Question: I am using zest to create plugin that show graph. I am trying to create button that refresh the plugin. The button is working, and I see the graph in the view also. But, the button is taking a lot of space in the view, and limit the place for the graph.I want that the button want limit the graph place.. How can I fix it? Thanks]
'''
public void createPartControl(Composite parent) {
//create refresh button
Composite container = new Composite(parent, SWT.NONE);
container.setLayout(new GridLayout(1, false));
Button btnMybutton = new Button(container, SWT.PUSH);
btnMybutton.setBounds(0, 10, 75, 25);
btnMybutton.setText("Refresh Graph");
btnMybutton.addSelectionListener(new SelectionListener() {
@Override
public void widgetSelected(SelectionEvent e) {
init();
}
@Override
public void widgetDefaultSelected(SelectionEvent e) {
// TODO Auto-generated method stub
}
});
// Graph will hold all other objects
graph = new Graph(parent, SWT.NONE);
}
'''
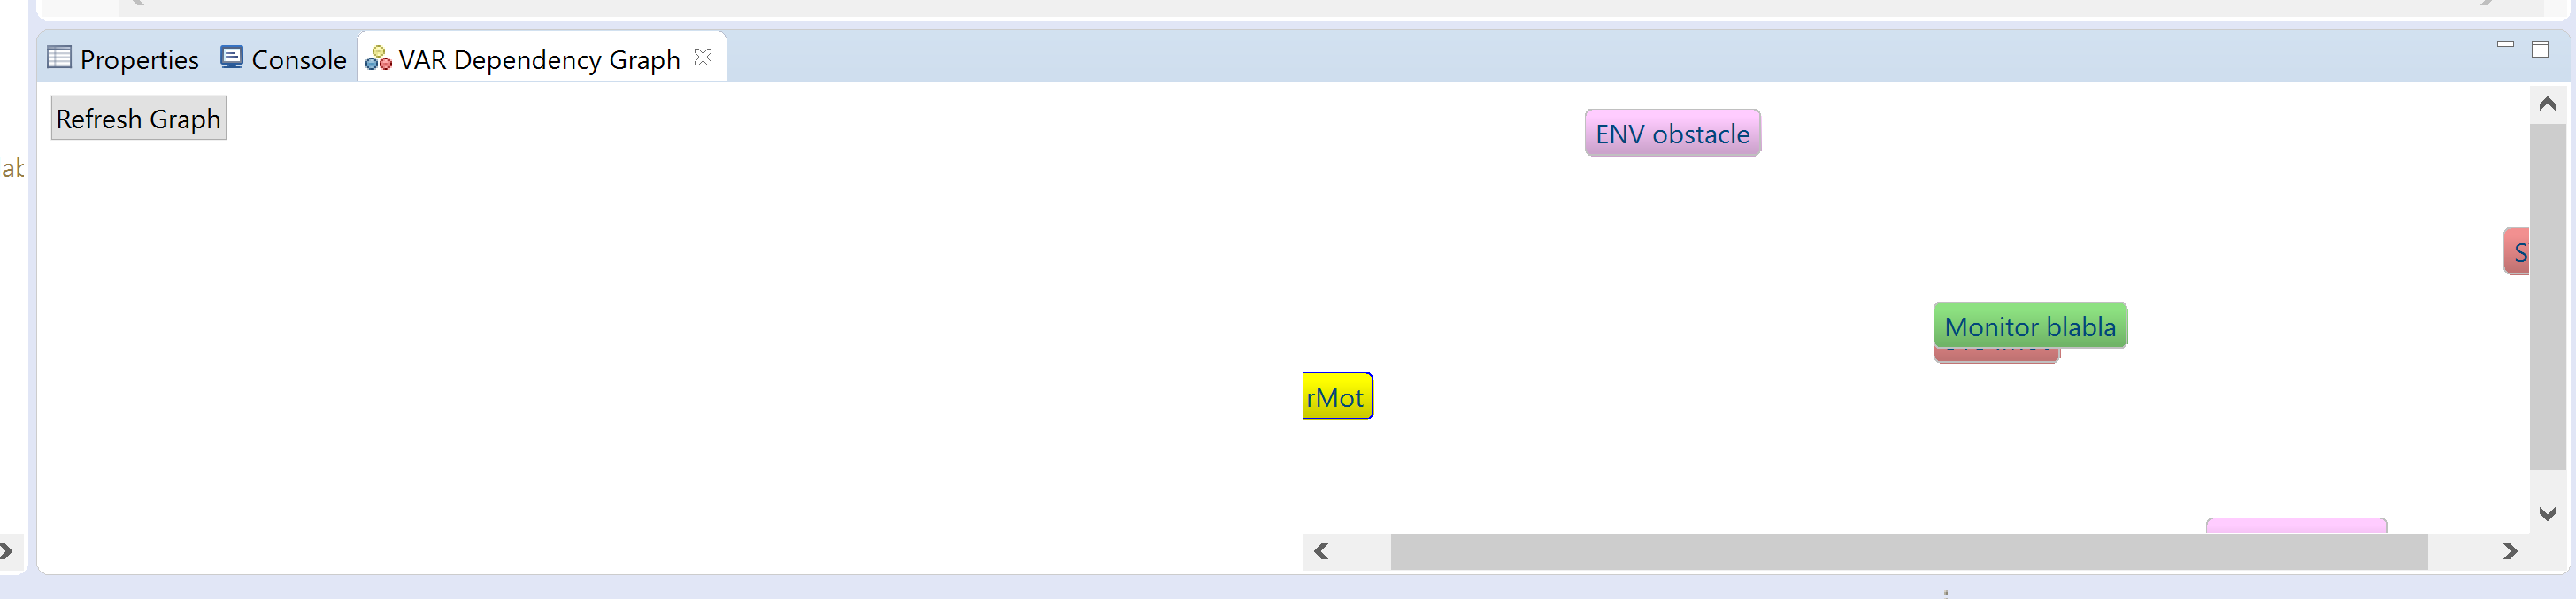
Answer: If you want to show the button on top of the graph, you should use a 'FormLayout' instead of a 'GridLayout':
'''
public void createPartControl(Composite parent) {
//create refresh button
Composite container = new Composite(parent, SWT.NONE);
container.setLayout(new FormLayout()); // Use FormLayout instead of GridLayout
Button btnMybutton = new Button(container, SWT.PUSH);
// btnMybutton.setBounds(0, 10, 75, 25); This line is unnecessary
// Assign the right FormData to the button
FormData formData = new FormData();
formData.left = new FormAttachment(0, 5);
formData.top = new FormAttachment(0, 5);
btnMybutton.setLayoutData(formData);
btnMybutton.setText("Refresh Graph");
// Use SelectionAdapter instead of SelectionListener
// (it's not necessary but saves a few lines of code)
btnMybutton.addSelectionListener(new SelectionAdapter() {
@Override
public void widgetSelected(SelectionEvent e) {
init();
}
});
// Graph will hold all other objects
graph = new Graph(container, SWT.NONE); // Note parent changed to container
// Assignt the right FormData to the graph
FormData formData2 = new FormData();
formData2.left = new FormAttachment(0, 0);
formData2.top = new FormAttachment(0, 0);
formData2.right = new FormAttachment(100, 0);
formData2.bottom = new FormAttachment(100, 0);
graph.setLayoutData(formData2);
}
'''